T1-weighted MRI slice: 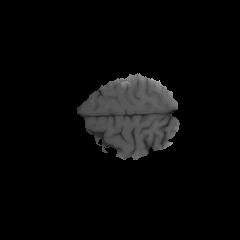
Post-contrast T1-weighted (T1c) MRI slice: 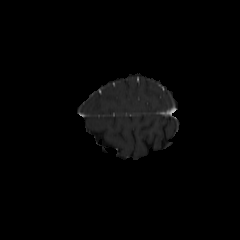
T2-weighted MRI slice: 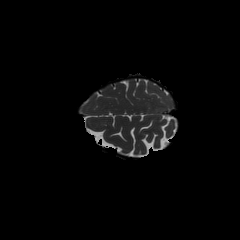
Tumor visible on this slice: no